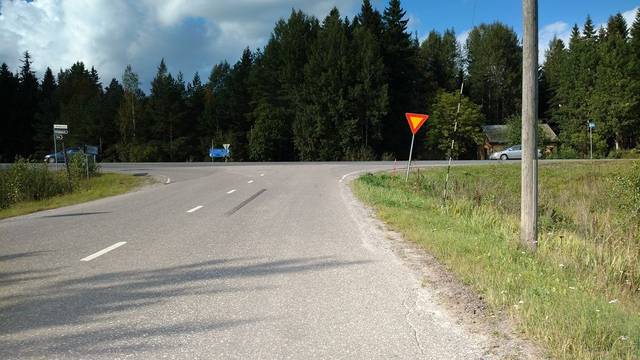
Region: Finland
Coordinates: 60.382, 23.191